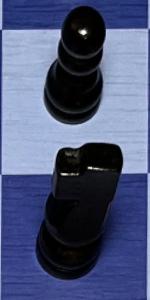
Label: Knight_Black